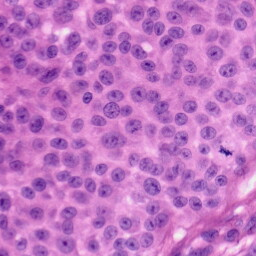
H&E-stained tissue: Skin